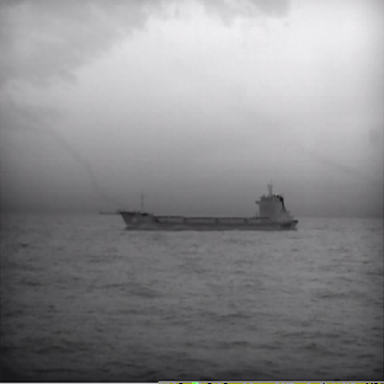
There is a liner in the infrared image.